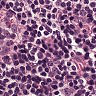
Metastatic tissue present: no